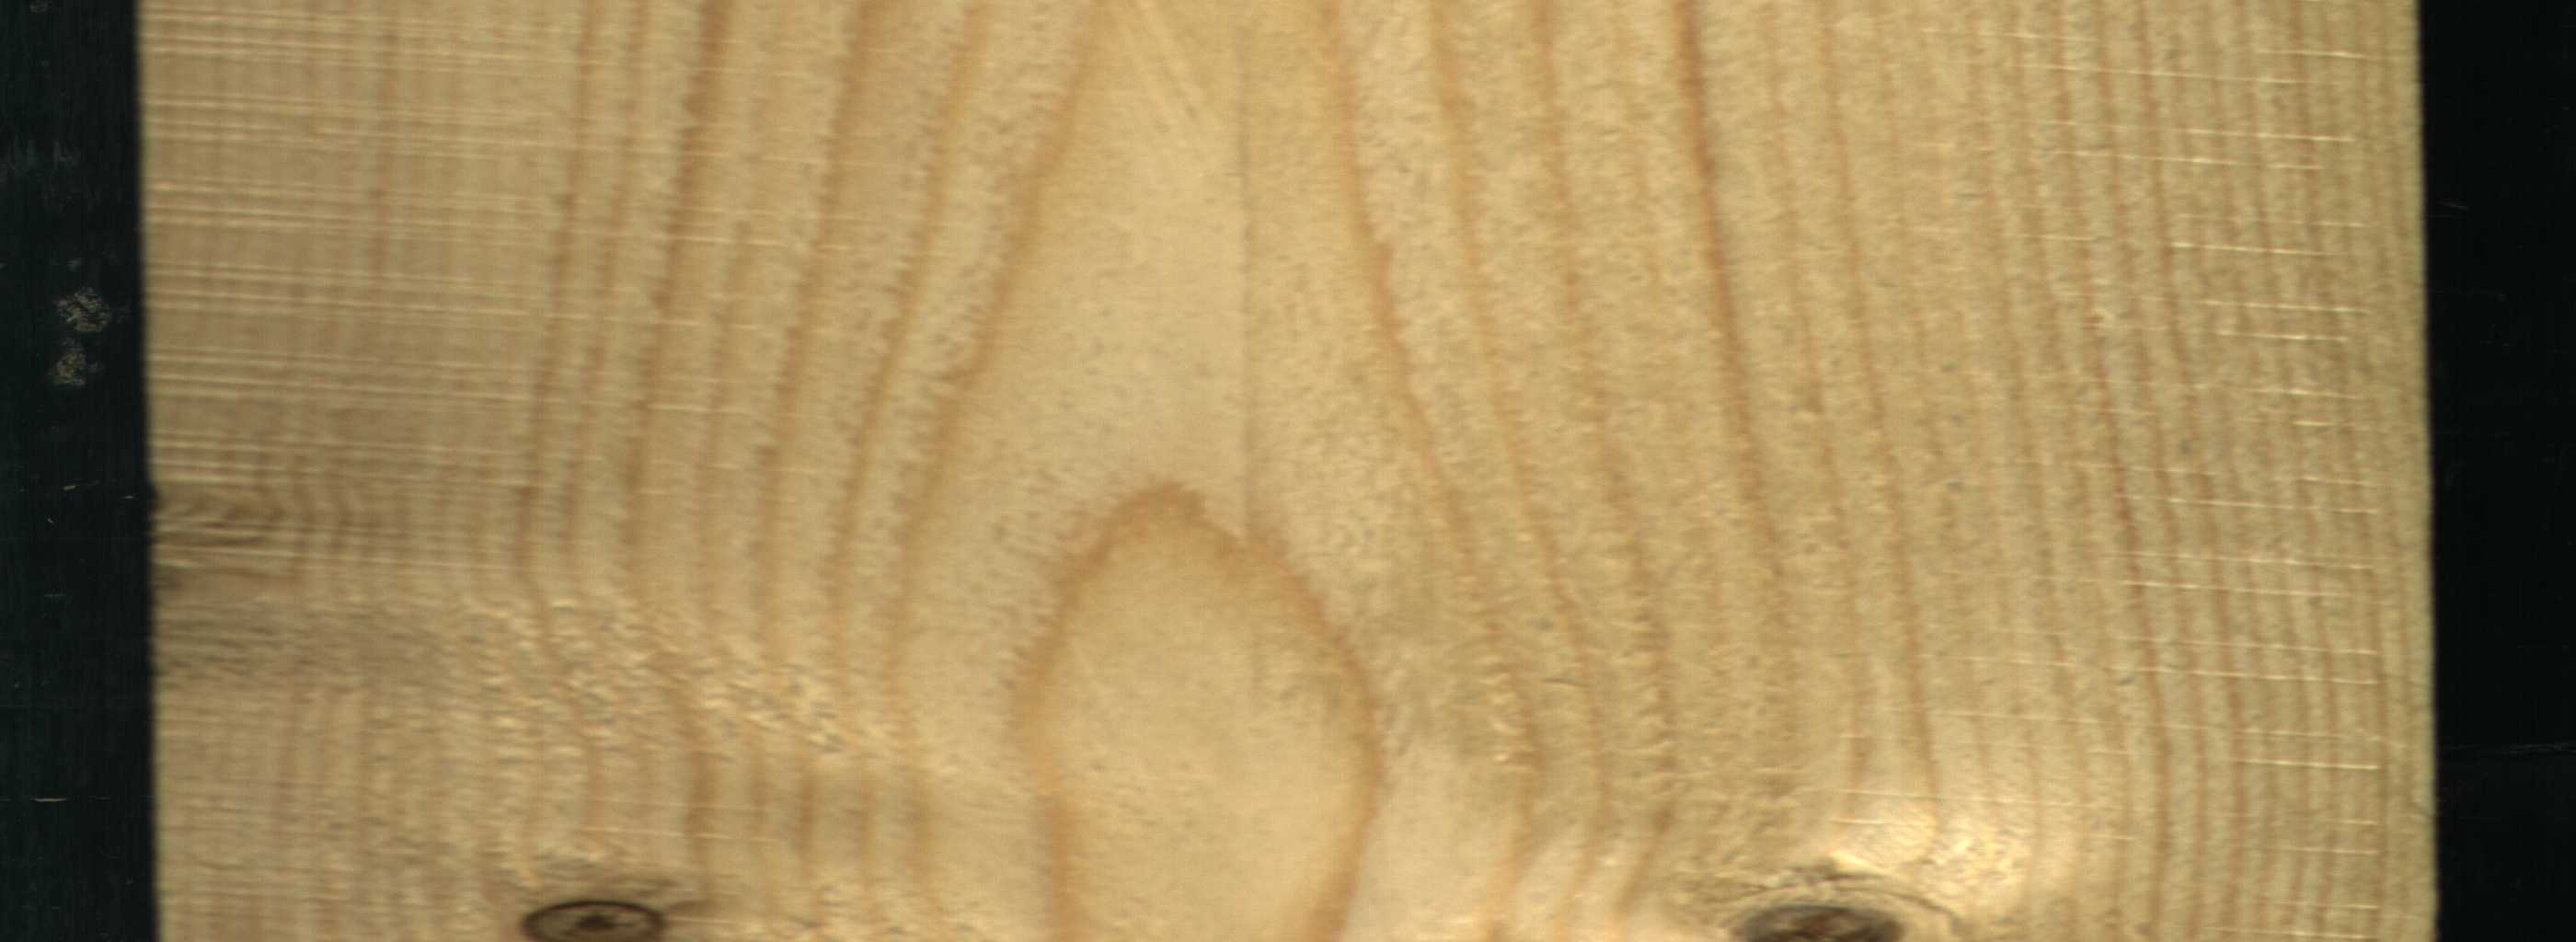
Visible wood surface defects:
Dead_Knot
Live_Knot